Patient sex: F
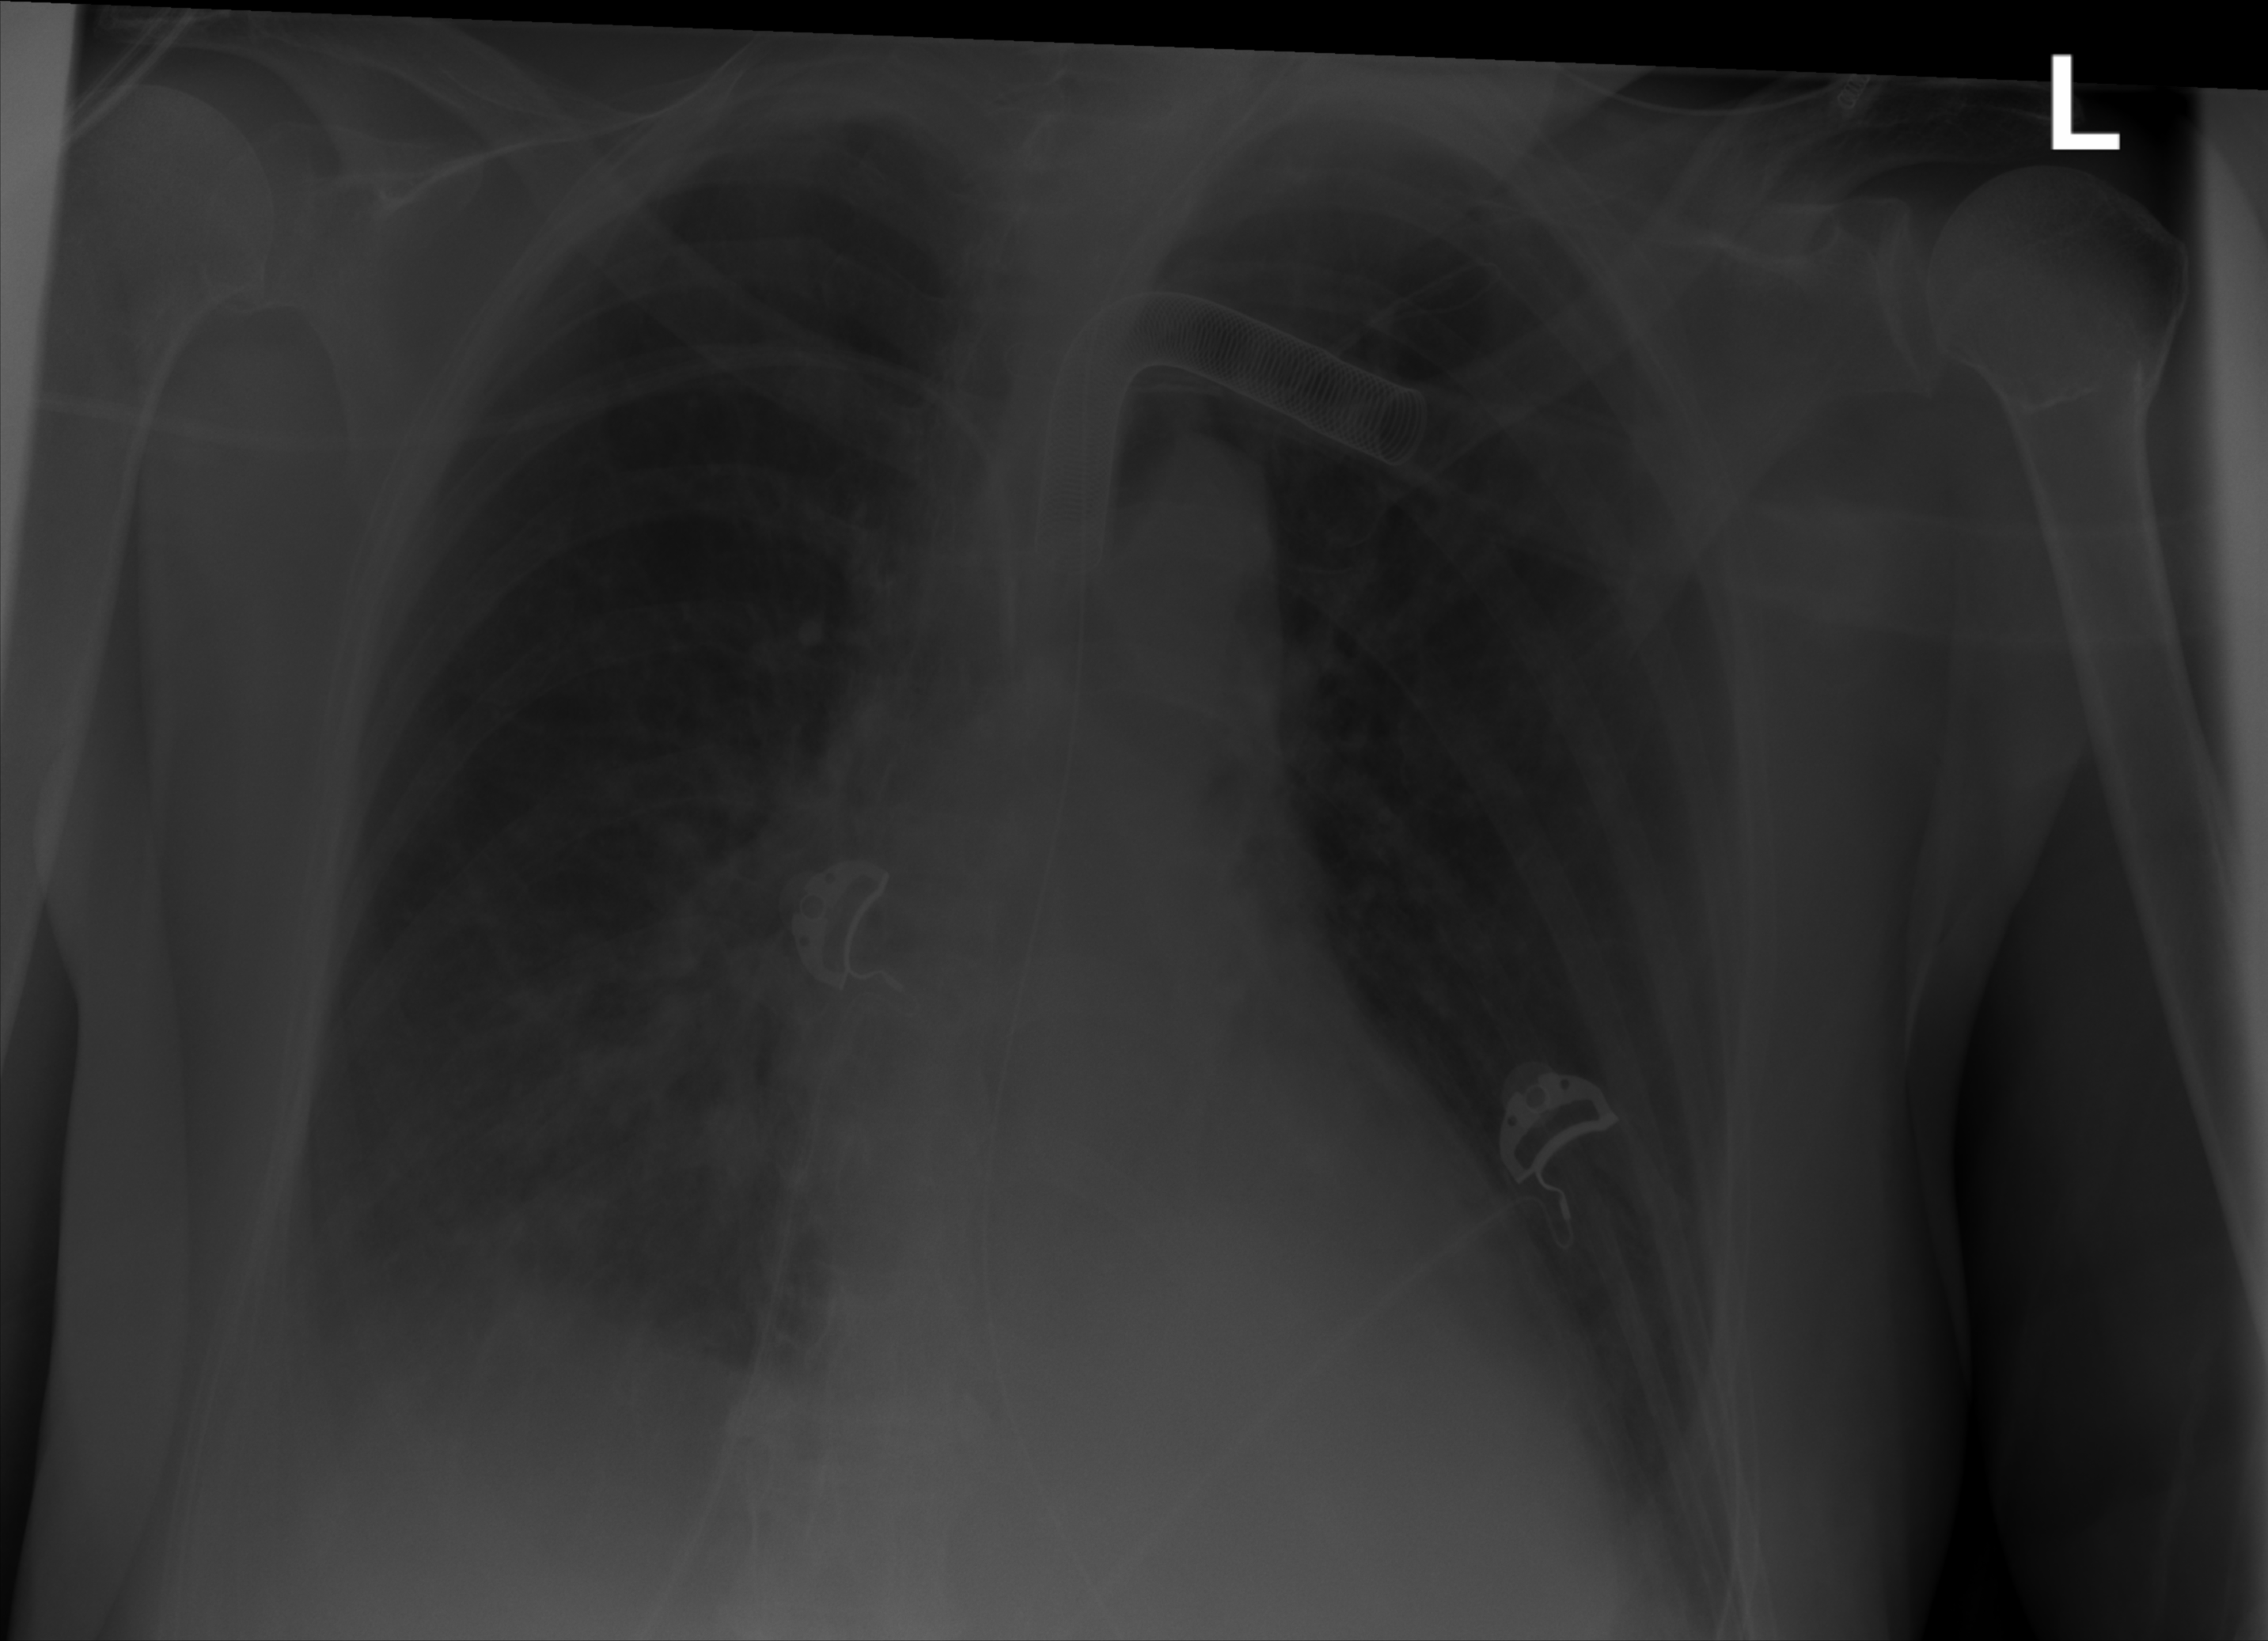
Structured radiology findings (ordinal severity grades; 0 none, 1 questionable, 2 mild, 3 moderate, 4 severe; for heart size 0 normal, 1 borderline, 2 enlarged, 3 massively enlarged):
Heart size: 0
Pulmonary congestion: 0
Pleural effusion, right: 2
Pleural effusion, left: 2
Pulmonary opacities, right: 2
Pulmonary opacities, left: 0
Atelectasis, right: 2
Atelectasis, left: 0